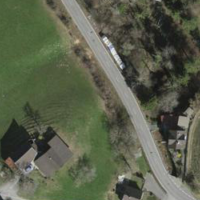
EUNIS habitat code: 55
Species observed at this site:
Lamium galeobdolon